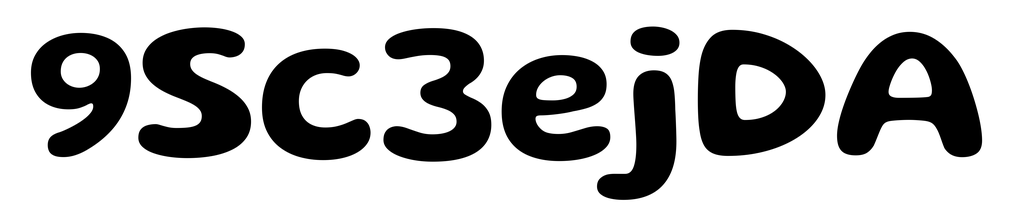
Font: Gluten_SemiBold